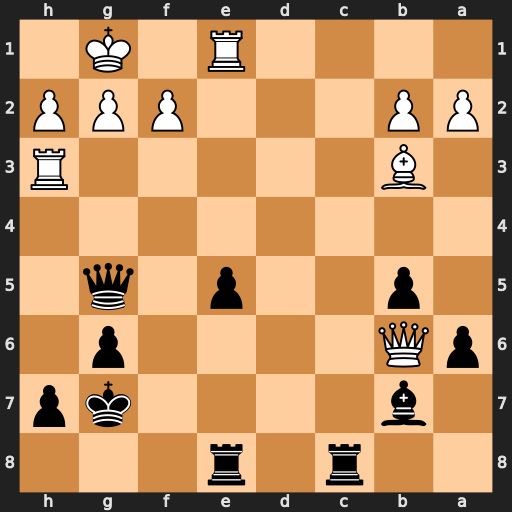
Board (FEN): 2r1r3/1b4kp/pQ4p1/1p2p1q1/8/1B5R/PP3PPP/4R1K1
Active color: b
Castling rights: -
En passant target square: -
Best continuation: Qxg2#